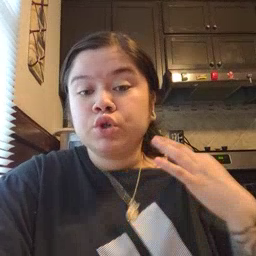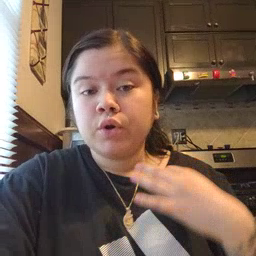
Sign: shirt